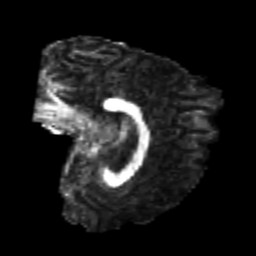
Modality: FA
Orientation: sagittal
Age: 23
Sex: female
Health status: healthy
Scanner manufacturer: philips
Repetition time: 7.384 s
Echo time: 0.08599 s